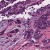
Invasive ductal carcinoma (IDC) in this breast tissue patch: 1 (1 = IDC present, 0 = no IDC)